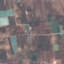
Land use / land cover: PermanentCrop